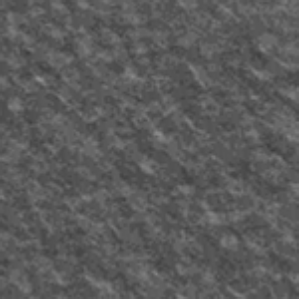
Label: frost